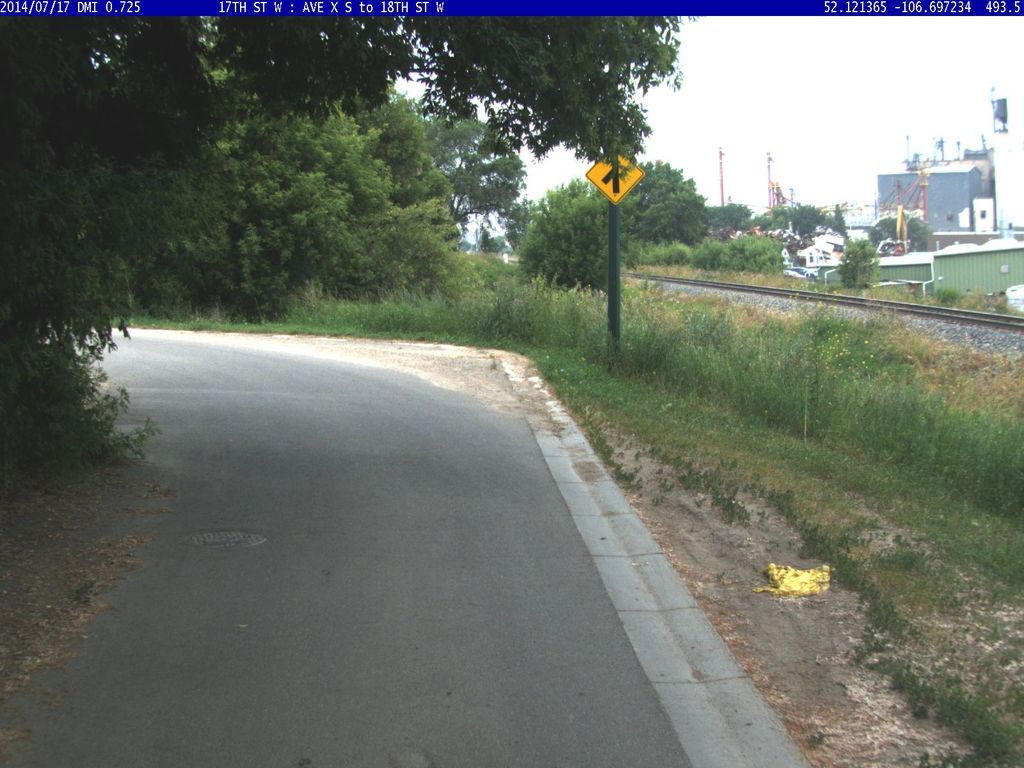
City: saskatoon